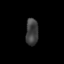
Tissue: lung
Cell type: Endothelial cells
Senescence score: 0.2371
Nuclear area (px): 332
Mean DAPI intensity: 62.223